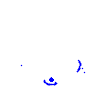
Particle: pion